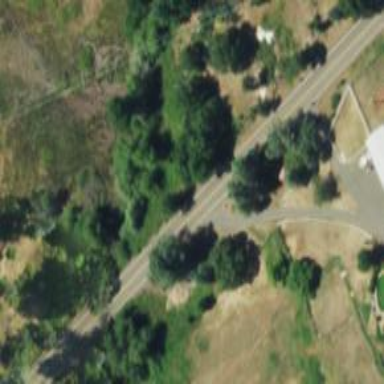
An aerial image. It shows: Secondary road.